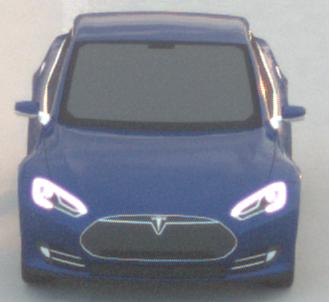
Make: Tesla
Model: Model S 60
Detailed model: Model S
Model produced from: 2013/10
Model produced until: 2014/10
Doors: 5
Color: blue
Road condition: dry road
Daytime: sunrise or sunset
Contrast: low contrast